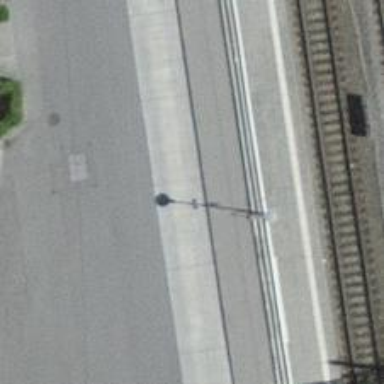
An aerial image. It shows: Bus stop along the road.